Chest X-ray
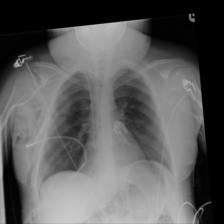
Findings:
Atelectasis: negative
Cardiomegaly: negative
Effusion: negative
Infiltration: negative
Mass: negative
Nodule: negative
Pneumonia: negative
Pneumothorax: negative
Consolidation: negative
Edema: negative
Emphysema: positive
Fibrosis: negative
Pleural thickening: negative
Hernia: negative